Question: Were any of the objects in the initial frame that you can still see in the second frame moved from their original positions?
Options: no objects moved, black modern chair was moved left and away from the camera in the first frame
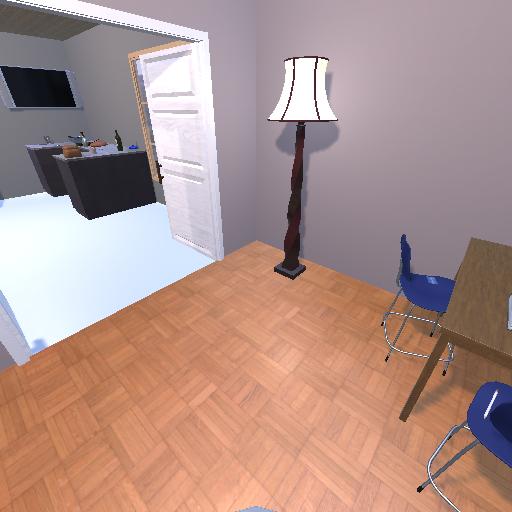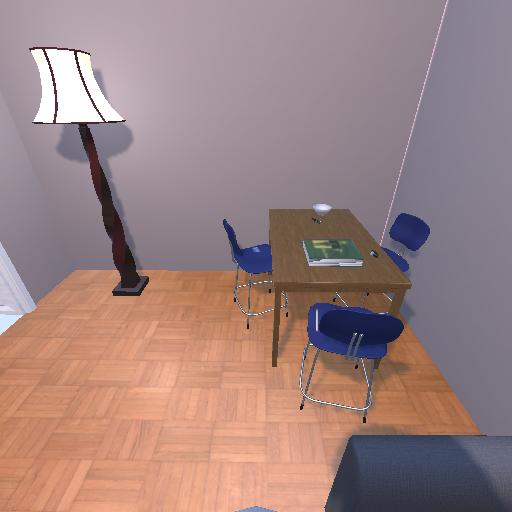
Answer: no objects moved